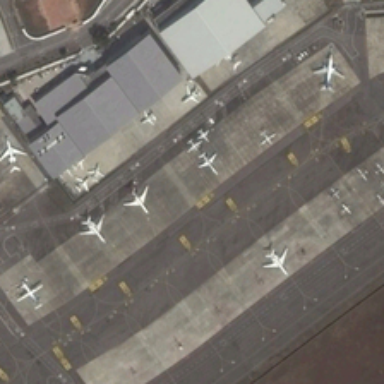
The grey roof house is the airport .